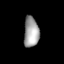
Tissue: lung
Cell type: Epithelial cells
Senescence score: 0.1714
Nuclear area (px): 447
Mean DAPI intensity: 160.944